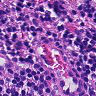
Metastatic tissue present: no